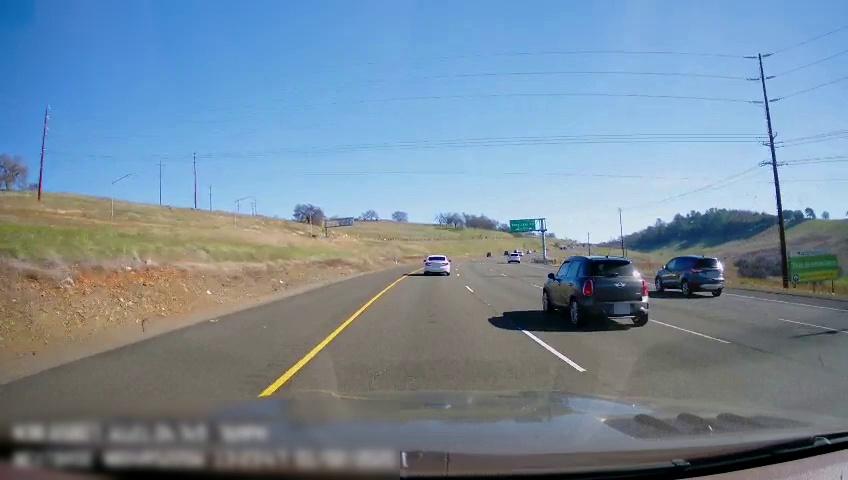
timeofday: Day
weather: Sunny
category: Drivable Space
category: Vehicles | SUV
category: Vehicles | Car
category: Vehicles | Car
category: Vehicles | SUV
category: Lanes | Current Lane
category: Lanes | Current Lane
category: Lanes | Alternate Lane
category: Lanes | Alternate Lane
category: Lanes | Alternate Lane
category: Traffic | Signs